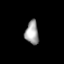
Tissue: prostate
Cell type: T cells
Senescence score: 0.6923
Nuclear area (px): 307
Mean DAPI intensity: 160.143